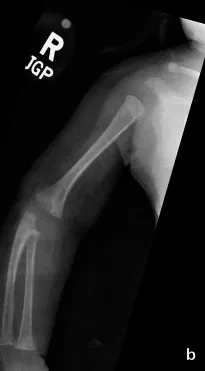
Initial frontal radiographs of the right upper extremity. Internal.
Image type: radiology (x_ray)